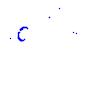
Particle: kaon